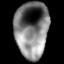
Tissue: lung
Cell type: T cells
Senescence score: 0.2128
Nuclear area (px): 1753
Mean DAPI intensity: 131.019